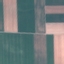
Land use / land cover: AnnualCrop